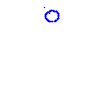
Particle: proton